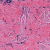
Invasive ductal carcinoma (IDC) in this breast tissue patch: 0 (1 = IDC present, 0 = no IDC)